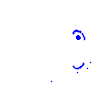
Particle: pion